Interaction volume radius: 5 \u00c5
Interaction volume height: 20 \u00c5
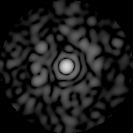
Disorder parameter: 0.8674